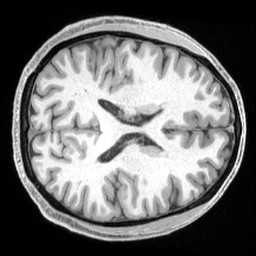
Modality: T1w
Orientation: axial